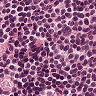
Metastatic tissue present: no